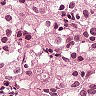
Metastatic tissue present: yes